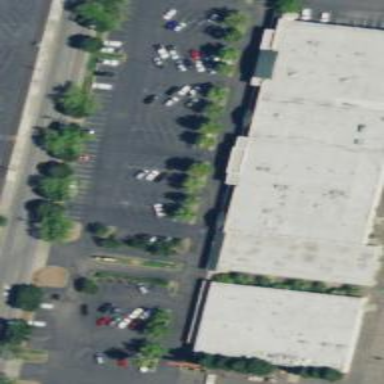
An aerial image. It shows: Retail building.